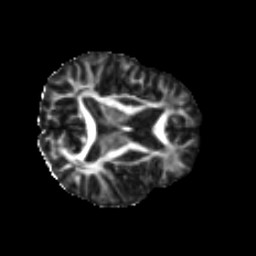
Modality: FA
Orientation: axial
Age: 59
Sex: female
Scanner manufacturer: ge
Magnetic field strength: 3 T
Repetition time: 7.8 s
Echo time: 0.0606 s